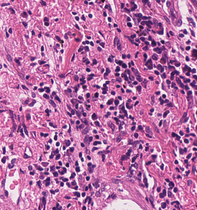
Tumor epithelial tissue: no
Tumor-associated stroma tissue: yes
Normal tissue: no